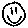
Label: smiley face